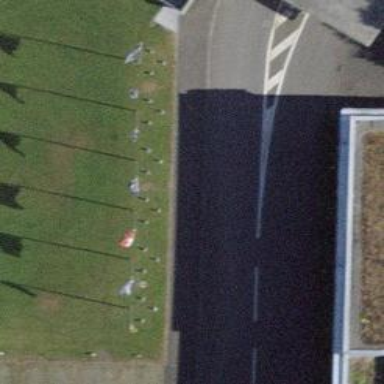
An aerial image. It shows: Flagpole which is man-made.